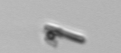
Label: fiber_TAG_external_detritus